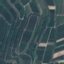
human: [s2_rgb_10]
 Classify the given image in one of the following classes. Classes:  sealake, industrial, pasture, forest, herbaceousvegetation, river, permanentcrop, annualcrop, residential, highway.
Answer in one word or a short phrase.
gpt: PermanentCrop